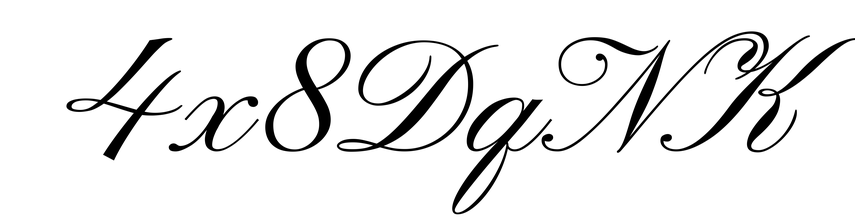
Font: PinyonScript-Regular